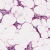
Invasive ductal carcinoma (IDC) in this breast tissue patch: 0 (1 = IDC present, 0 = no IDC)